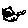
Label: cat